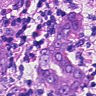
Metastatic tissue present: yes